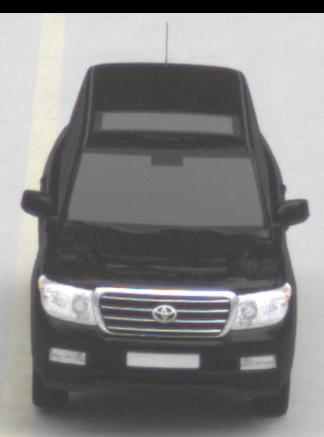
Make: Toyota
Model: Land Cruiser V8 4.7
Detailed model: Land Cruiser V8 (J20)
Model produced from: 2008/03
Model produced until: 2009/11
Doors: 5
Color: black
Road condition: dry road
Daytime: morning or afternoon
Contrast: low contrast